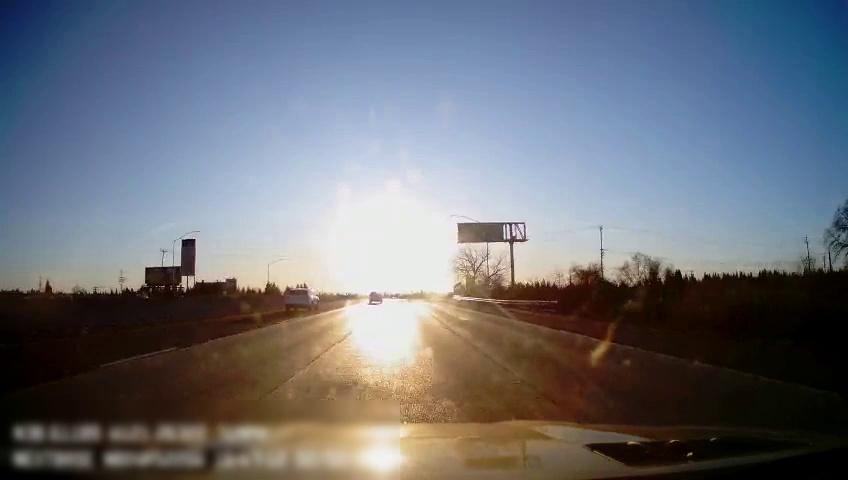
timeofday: Day
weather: Sunny
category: Drivable Space
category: Vehicles | SUV
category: Vehicles | Car
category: Lanes | Alternate Lane
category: Lanes | Alternate Lane
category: Lanes | Current Lane
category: Lanes | Alternate Lane
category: Lanes | Current Lane
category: Traffic | Signs
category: Traffic | Signs